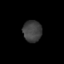
Tissue: skin
Cell type: Epithelial cells
Senescence score: 0.1742
Nuclear area (px): 392
Mean DAPI intensity: 64.434